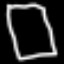
Label: square